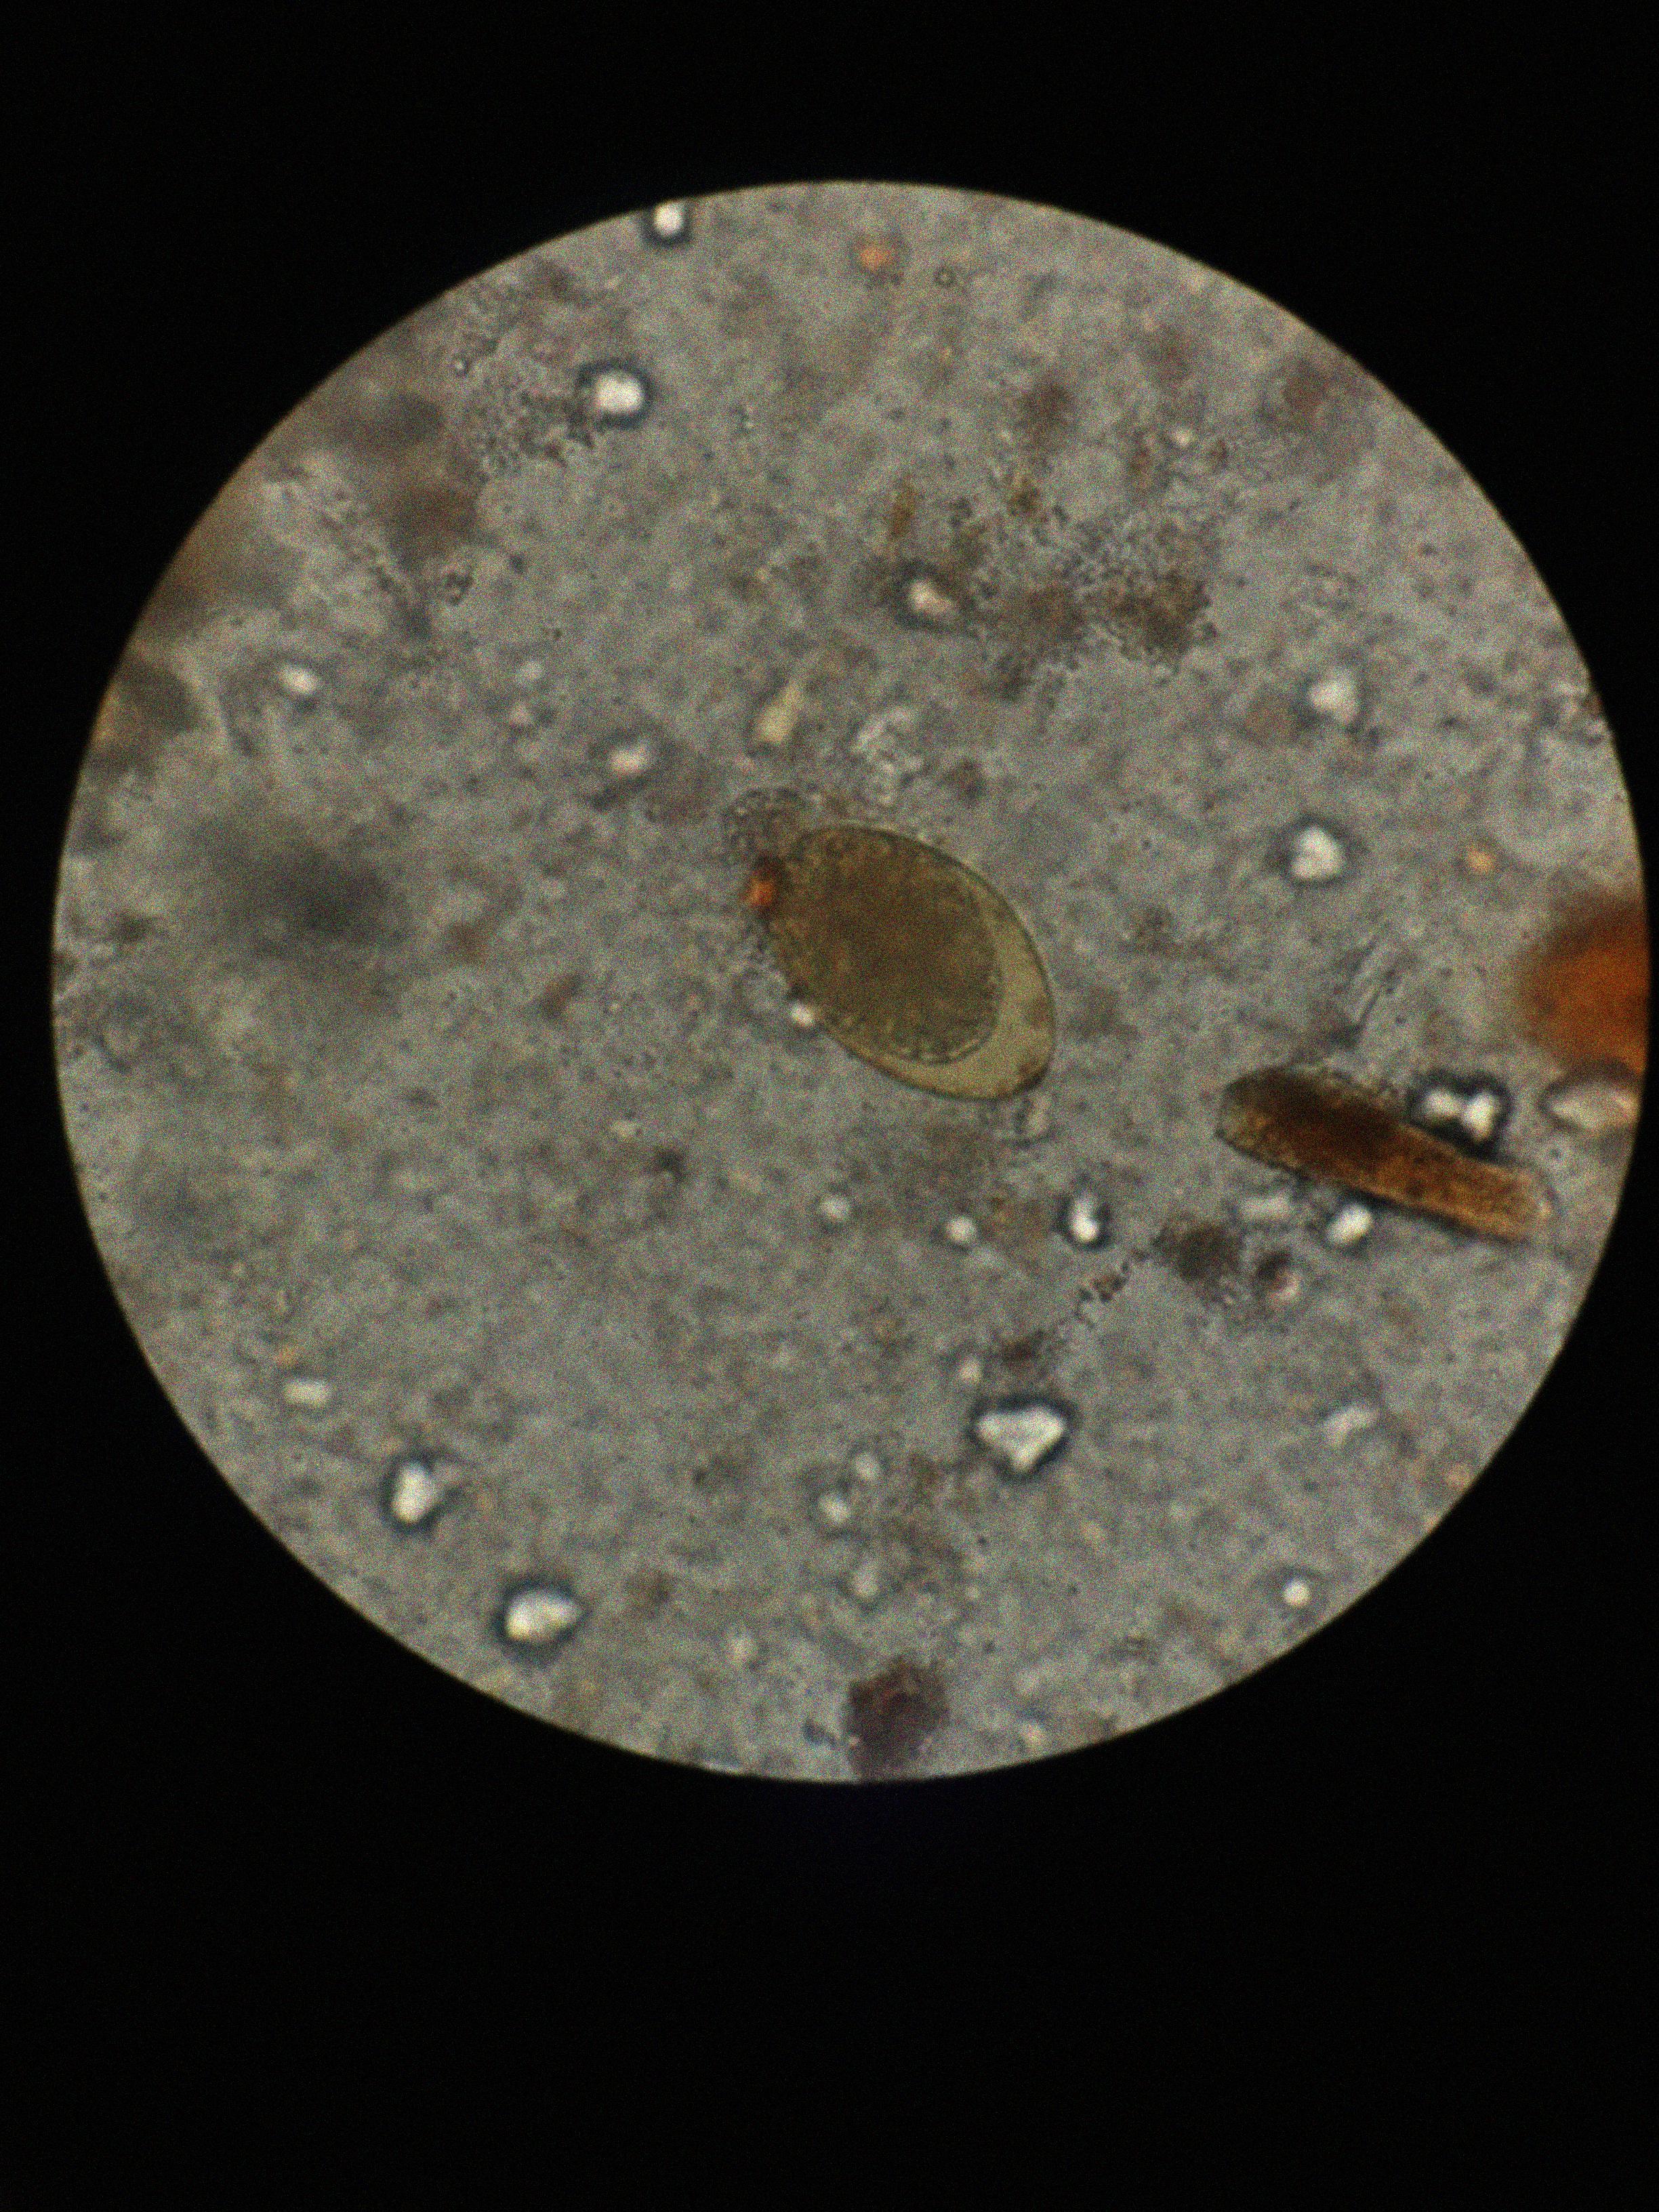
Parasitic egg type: Fasciolopsis buski